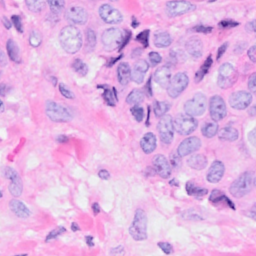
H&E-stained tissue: Breast